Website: apple-inc
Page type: payment
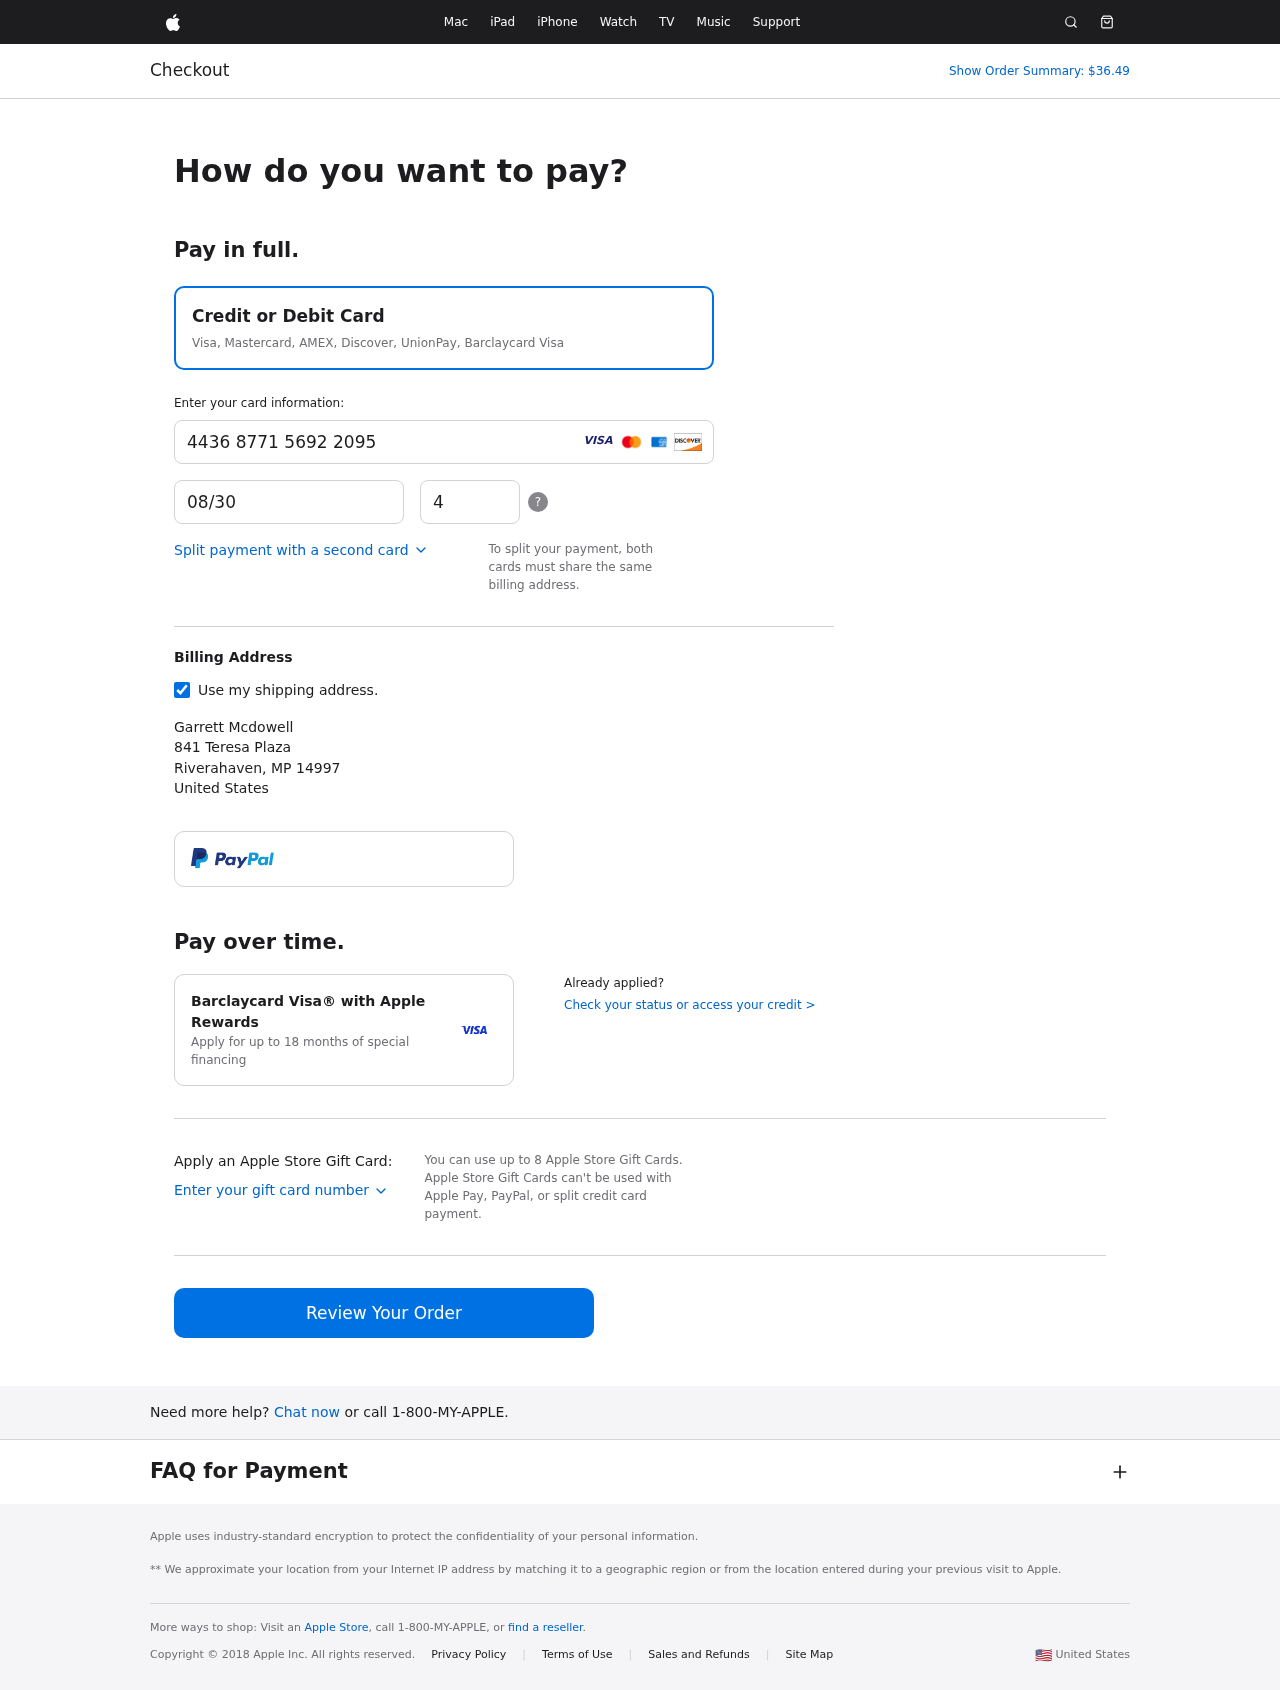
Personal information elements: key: PII_CARD_CVV
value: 490
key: PII_CARD_EXPIRY
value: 08/30
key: PII_CARD_NUMBER
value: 4436 8771 5692 2095
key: PII_CITY
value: Riverahaven
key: PII_COUNTRY
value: United States
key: PII_FULLNAME
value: Garrett Mcdowell
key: PII_POSTCODE
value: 14997
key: PII_STATE_ABBR
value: MP
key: PII_STREET
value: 841 Teresa Plaza
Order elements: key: ORDER_TOTAL
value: Show Order Summary: $36.49